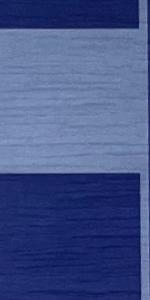
Label: Empty